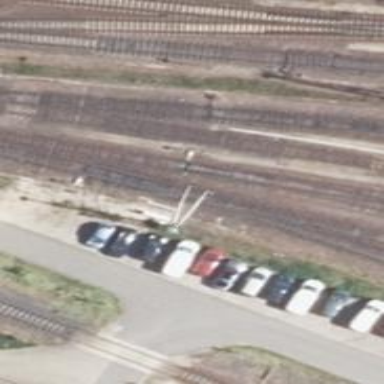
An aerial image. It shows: Rail yard with electrified contact lines for railway operations.